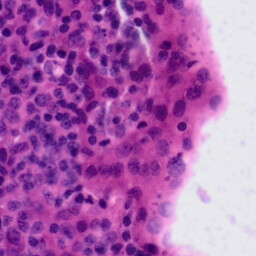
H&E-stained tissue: Tonsil